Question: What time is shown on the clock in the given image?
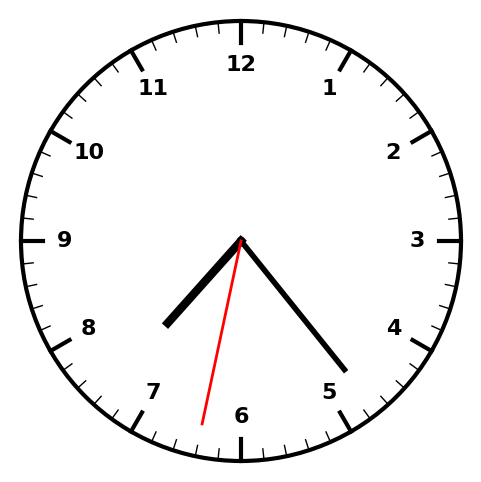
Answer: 07:23:32